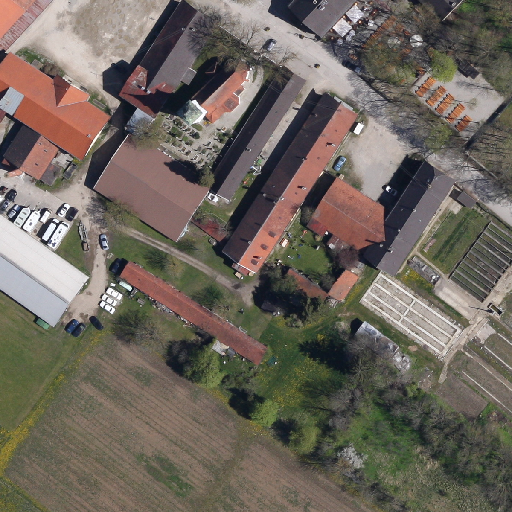
Referring expression: heavy-duty vehicle in the parking area